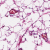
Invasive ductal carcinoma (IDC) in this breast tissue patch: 0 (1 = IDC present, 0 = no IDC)